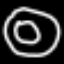
Label: donut